Question: I am using a plugin that helped me tremendously but uses a submodule.
When I tried to push it to remote I learned that a submodule is just a reference to another repo.
I want to just have the files in my own repo and push them to remote.
All attempts from other SO articles have failed so far.
Here is my .submodules folder:
'''
[submodule "Vendor/Opauth"]
path = Vendor/Opauth
url = git://github.com/opauth/opauth.git
'''
Here is my filesystem for this specific area:

How do I remove the submodule and then keep the 'Vendor/Opauth' files?
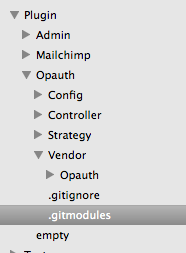
Answer: As I mentioned in "<URL>.
'''
git submodule deinit Vendor/Opauth
git rm --cached Vendor/Opauth
rm -Rf .git/modules/Opauth
'''
The '--cached' ensure that you keep the files on the disk.